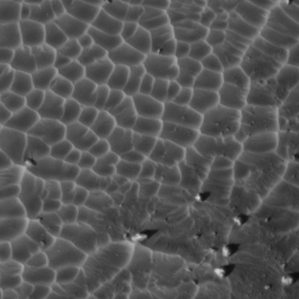
Label: non_frost